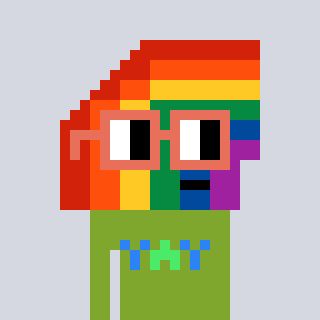
a pixel art character with square orange glasses, a rainbow-shaped head and a slimegreen-colored body on a cool background